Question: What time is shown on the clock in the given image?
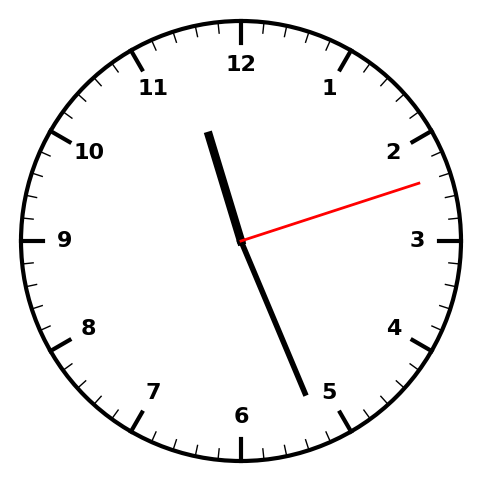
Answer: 11:26:12